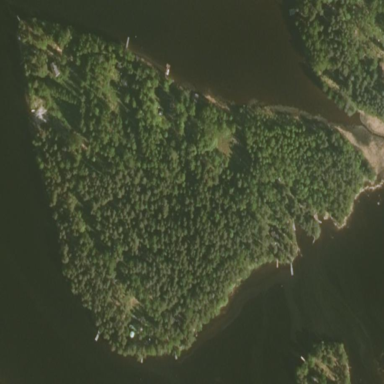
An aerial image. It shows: Image showing island.